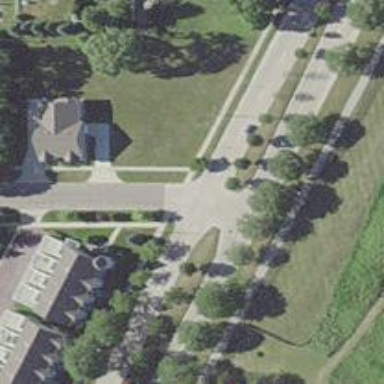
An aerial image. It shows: Residential road with separate sidewalk.